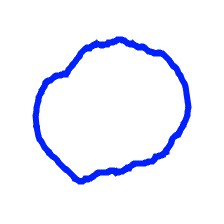
Shape: circle